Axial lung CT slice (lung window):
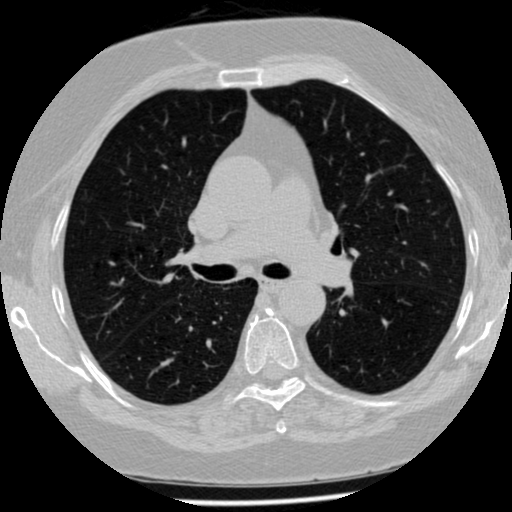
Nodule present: no